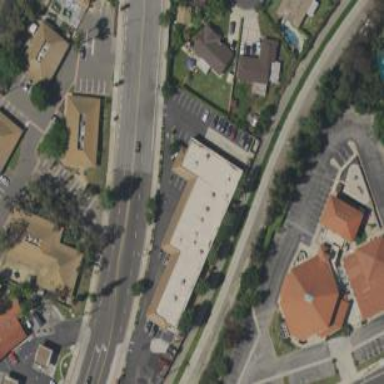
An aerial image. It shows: Retail building.